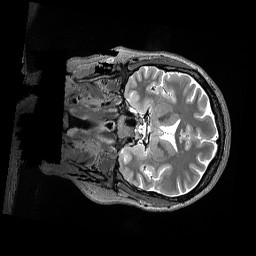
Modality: T2w
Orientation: coronal
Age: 49
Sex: female
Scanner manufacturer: siemens
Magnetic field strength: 3 T
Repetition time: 3.2 s
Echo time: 0.562 s